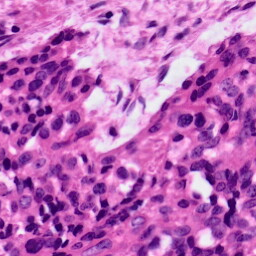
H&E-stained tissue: Ovarian